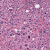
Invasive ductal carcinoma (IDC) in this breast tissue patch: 1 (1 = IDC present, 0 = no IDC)